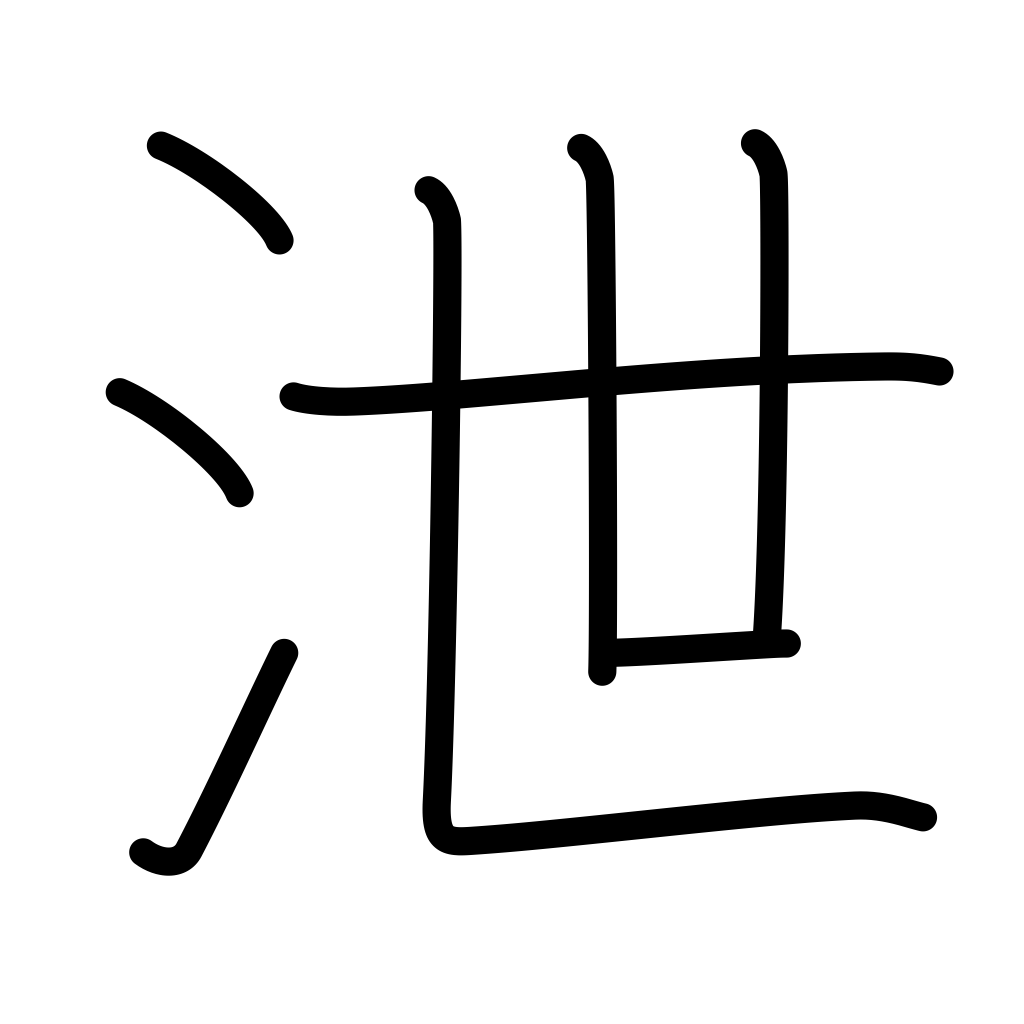
Meaning: leak